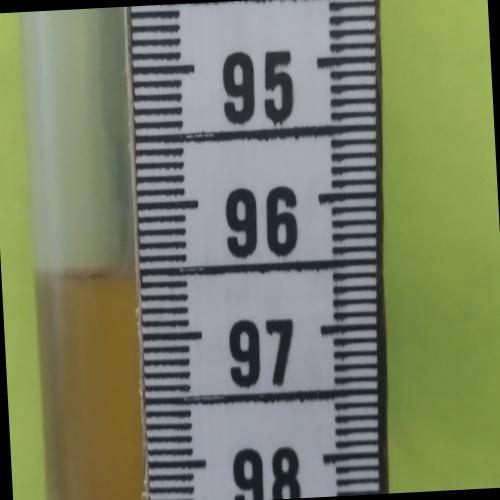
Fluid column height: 96.5 cm